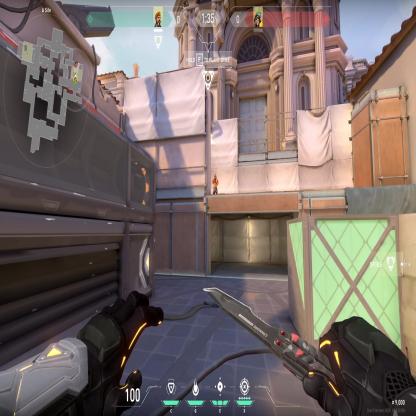
Label: enemy